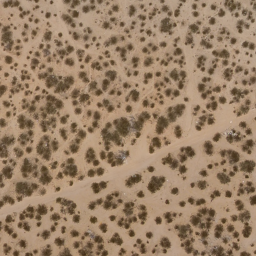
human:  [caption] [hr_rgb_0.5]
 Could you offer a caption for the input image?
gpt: Lots of plants scattered in the loess ground. .

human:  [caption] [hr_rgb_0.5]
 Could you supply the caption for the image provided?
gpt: There are some grey plants scattered on the ground .

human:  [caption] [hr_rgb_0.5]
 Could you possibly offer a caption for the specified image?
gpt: This is a chaparral .

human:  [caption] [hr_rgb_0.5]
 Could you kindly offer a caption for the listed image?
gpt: Lots of plants scattered on the ground. .

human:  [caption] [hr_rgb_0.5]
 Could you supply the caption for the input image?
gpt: Some grey plants are scattered in the loess ground .